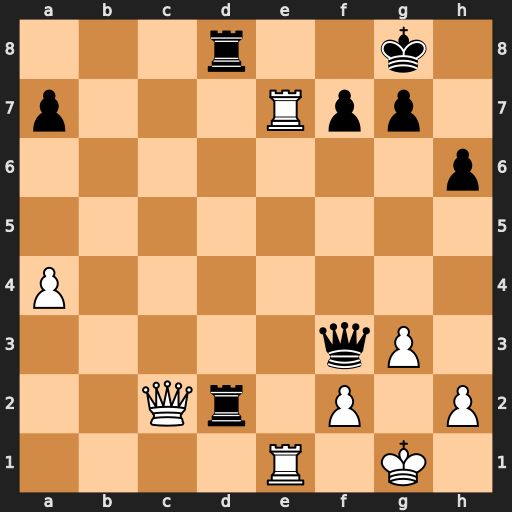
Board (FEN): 3r2k1/p3Rpp1/7p/8/P7/5qP1/2Qr1P1P/4R1K1
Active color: w
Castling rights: -
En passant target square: -
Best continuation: Re8+ Rxe8 Rxe8#